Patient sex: F
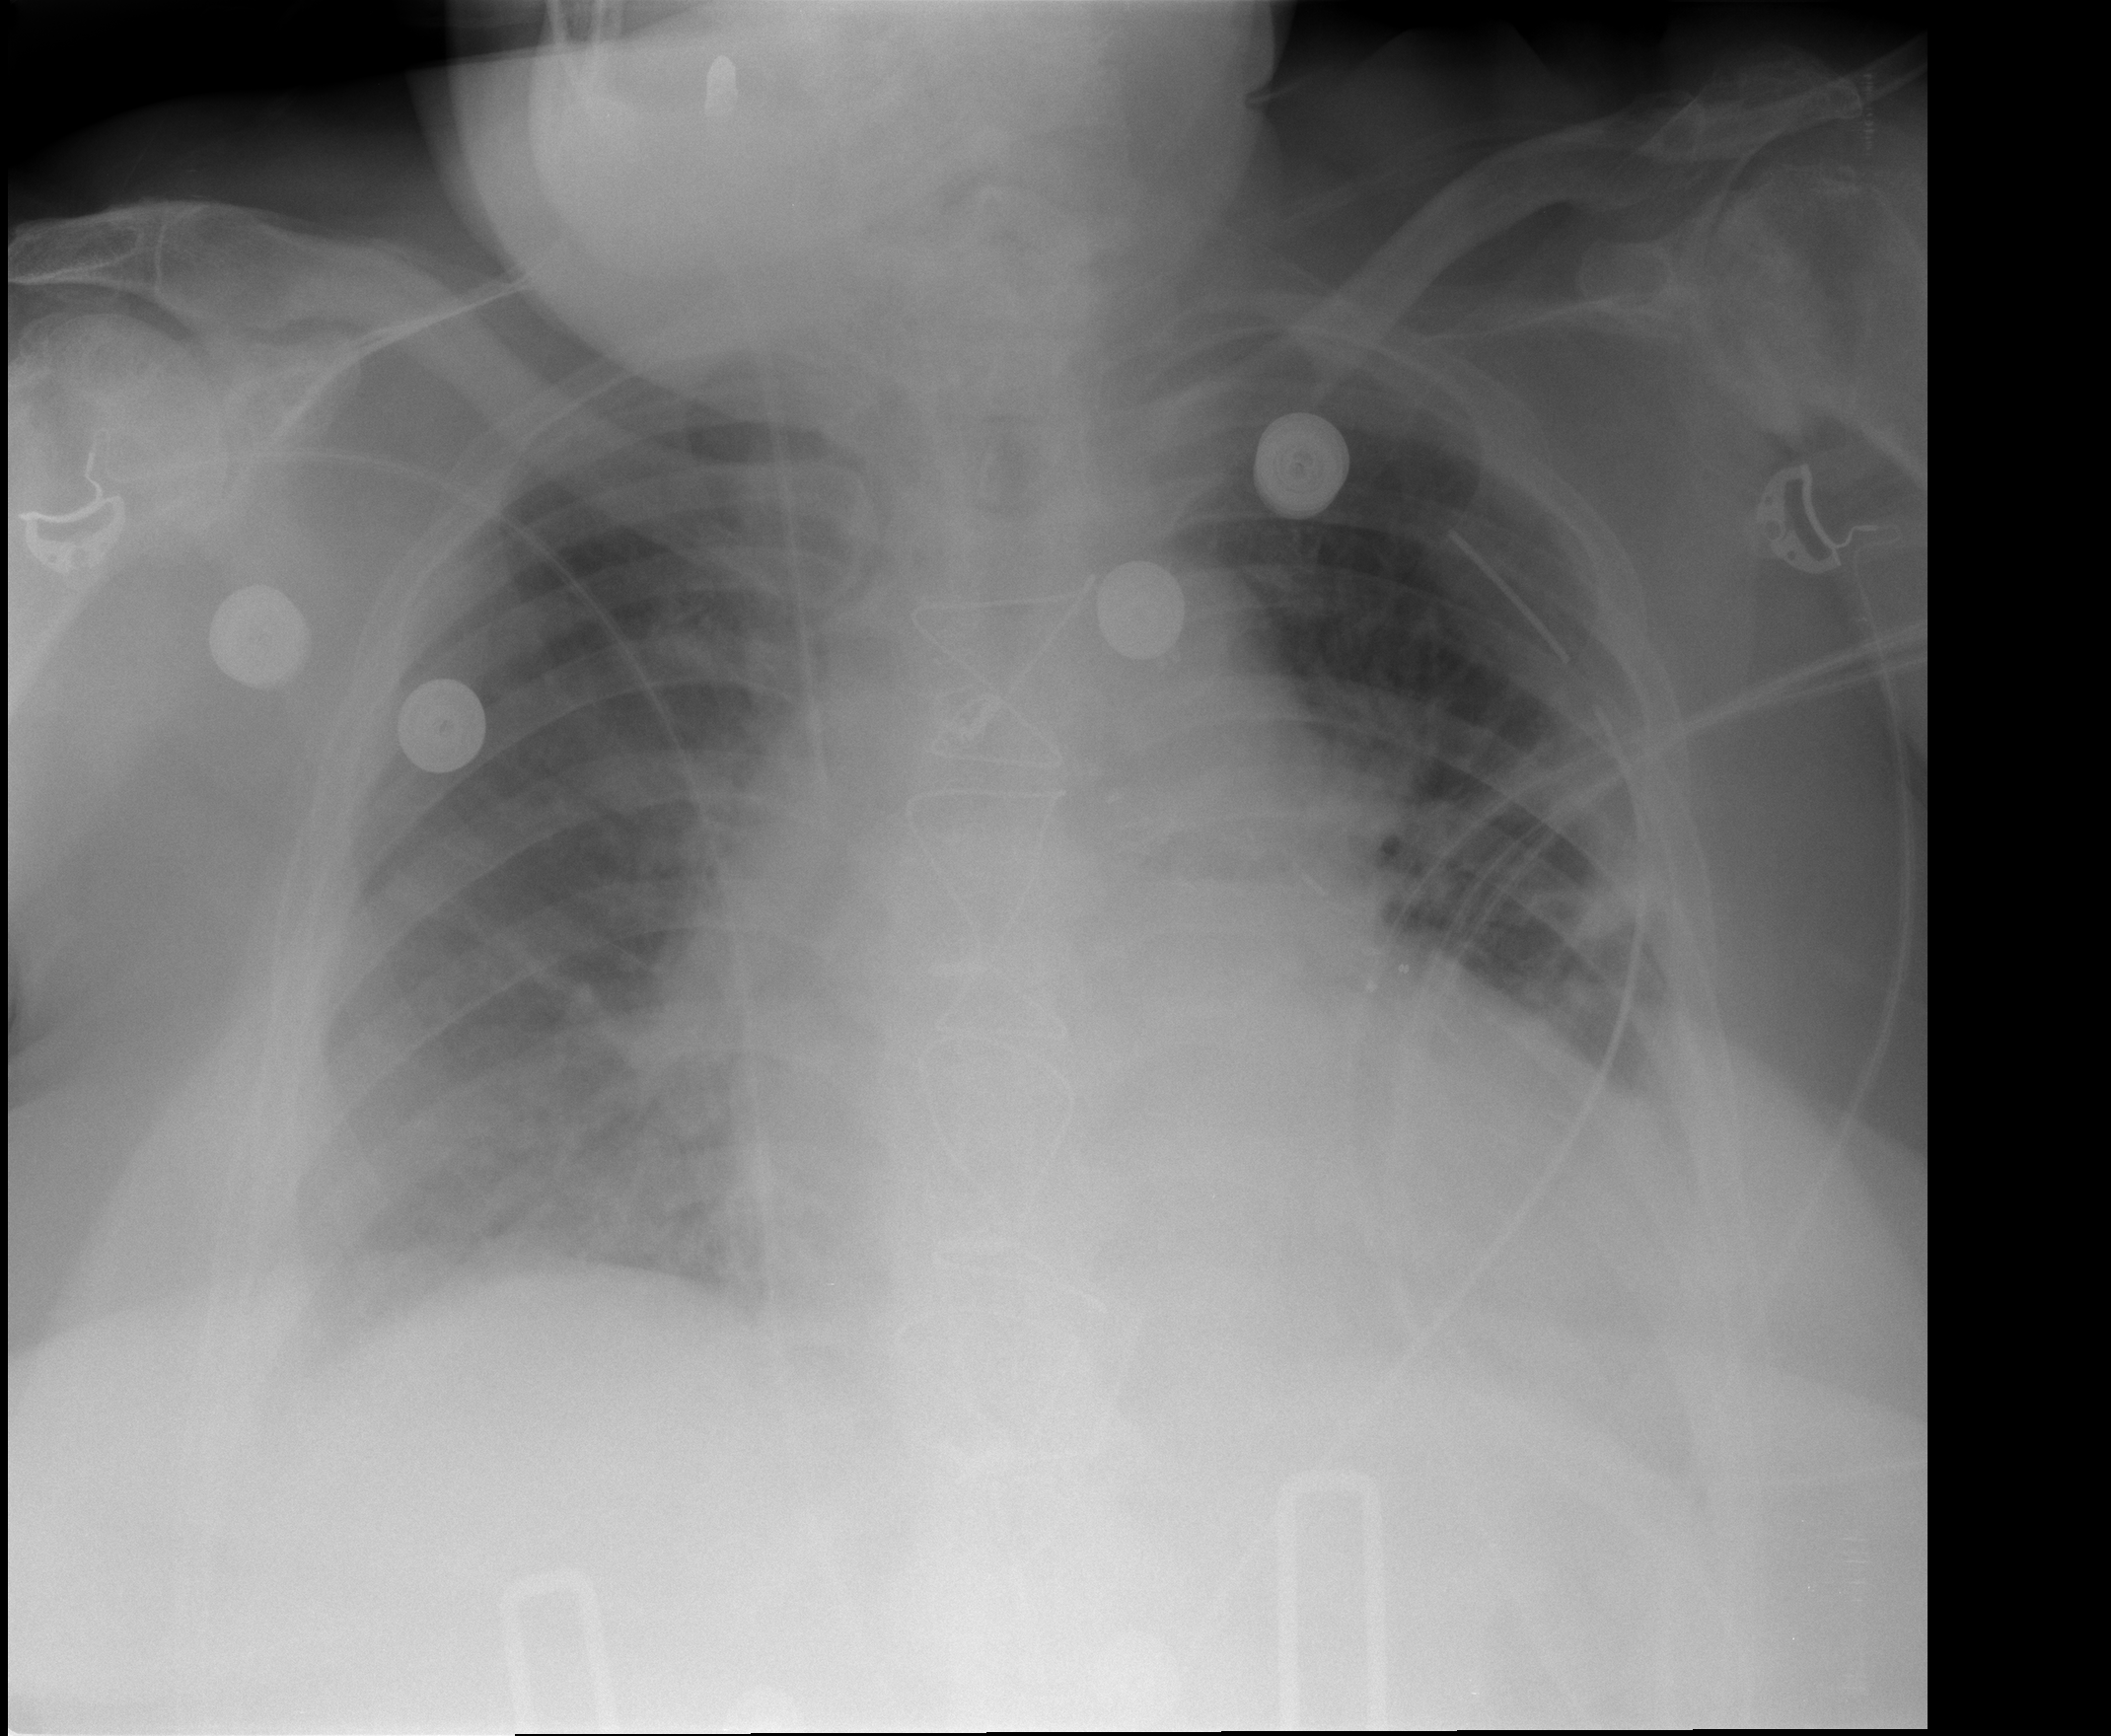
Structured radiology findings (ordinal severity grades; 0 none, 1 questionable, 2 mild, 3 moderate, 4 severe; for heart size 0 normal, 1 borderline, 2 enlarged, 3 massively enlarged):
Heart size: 2
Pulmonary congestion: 2
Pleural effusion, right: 1
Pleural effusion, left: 2
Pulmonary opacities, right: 1
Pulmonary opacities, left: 1
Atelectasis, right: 2
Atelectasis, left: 2